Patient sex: F
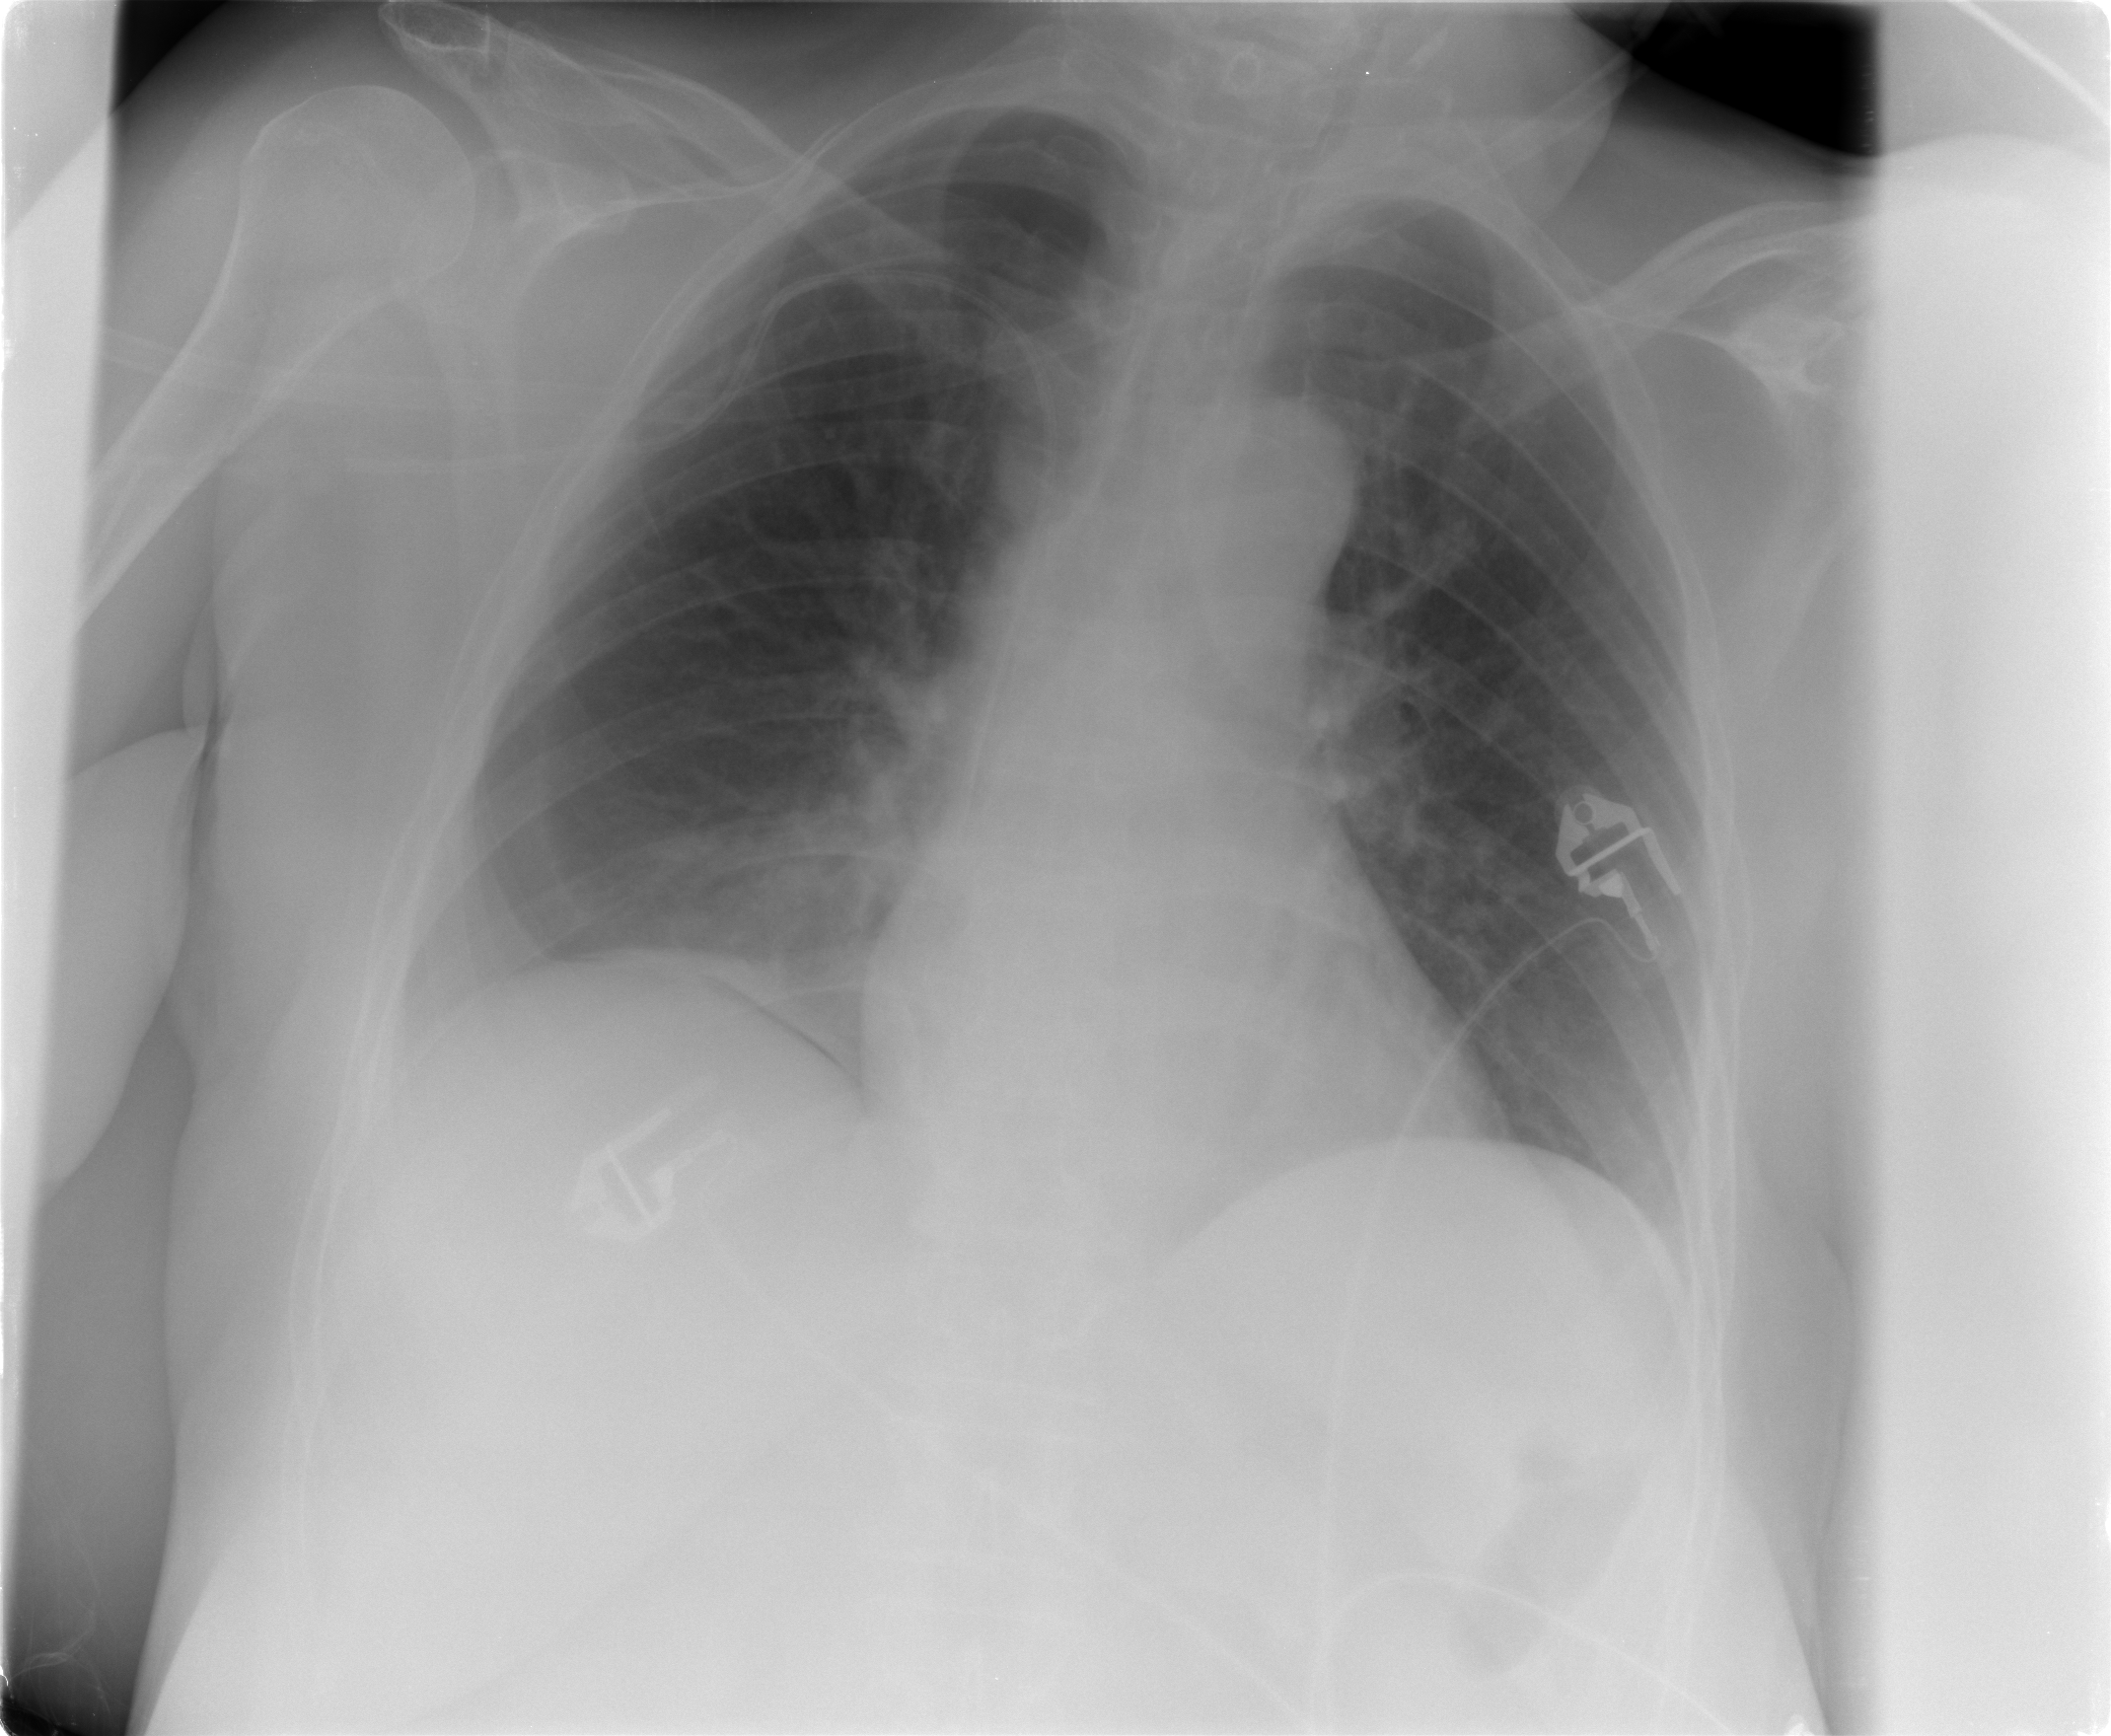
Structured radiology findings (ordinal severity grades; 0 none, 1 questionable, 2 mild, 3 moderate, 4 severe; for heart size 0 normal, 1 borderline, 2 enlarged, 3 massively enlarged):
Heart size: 0
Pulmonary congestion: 0
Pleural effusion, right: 2
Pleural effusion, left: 0
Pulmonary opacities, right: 0
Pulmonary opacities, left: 0
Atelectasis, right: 2
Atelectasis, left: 0